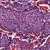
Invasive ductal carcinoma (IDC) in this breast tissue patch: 1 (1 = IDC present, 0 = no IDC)